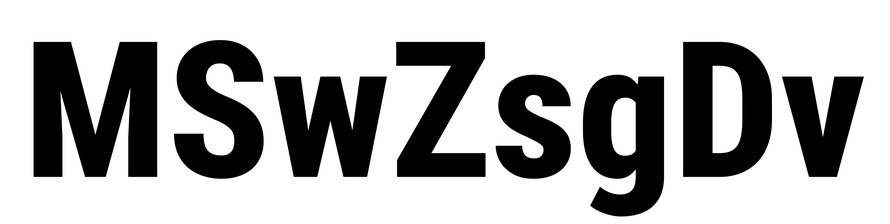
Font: Roboto_Condensed_ExtraBold